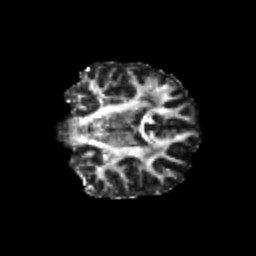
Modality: FA
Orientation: coronal
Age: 23
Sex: male
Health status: healthy
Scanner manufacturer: philips
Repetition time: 7.393 s
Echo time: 0.08599 s